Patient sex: F
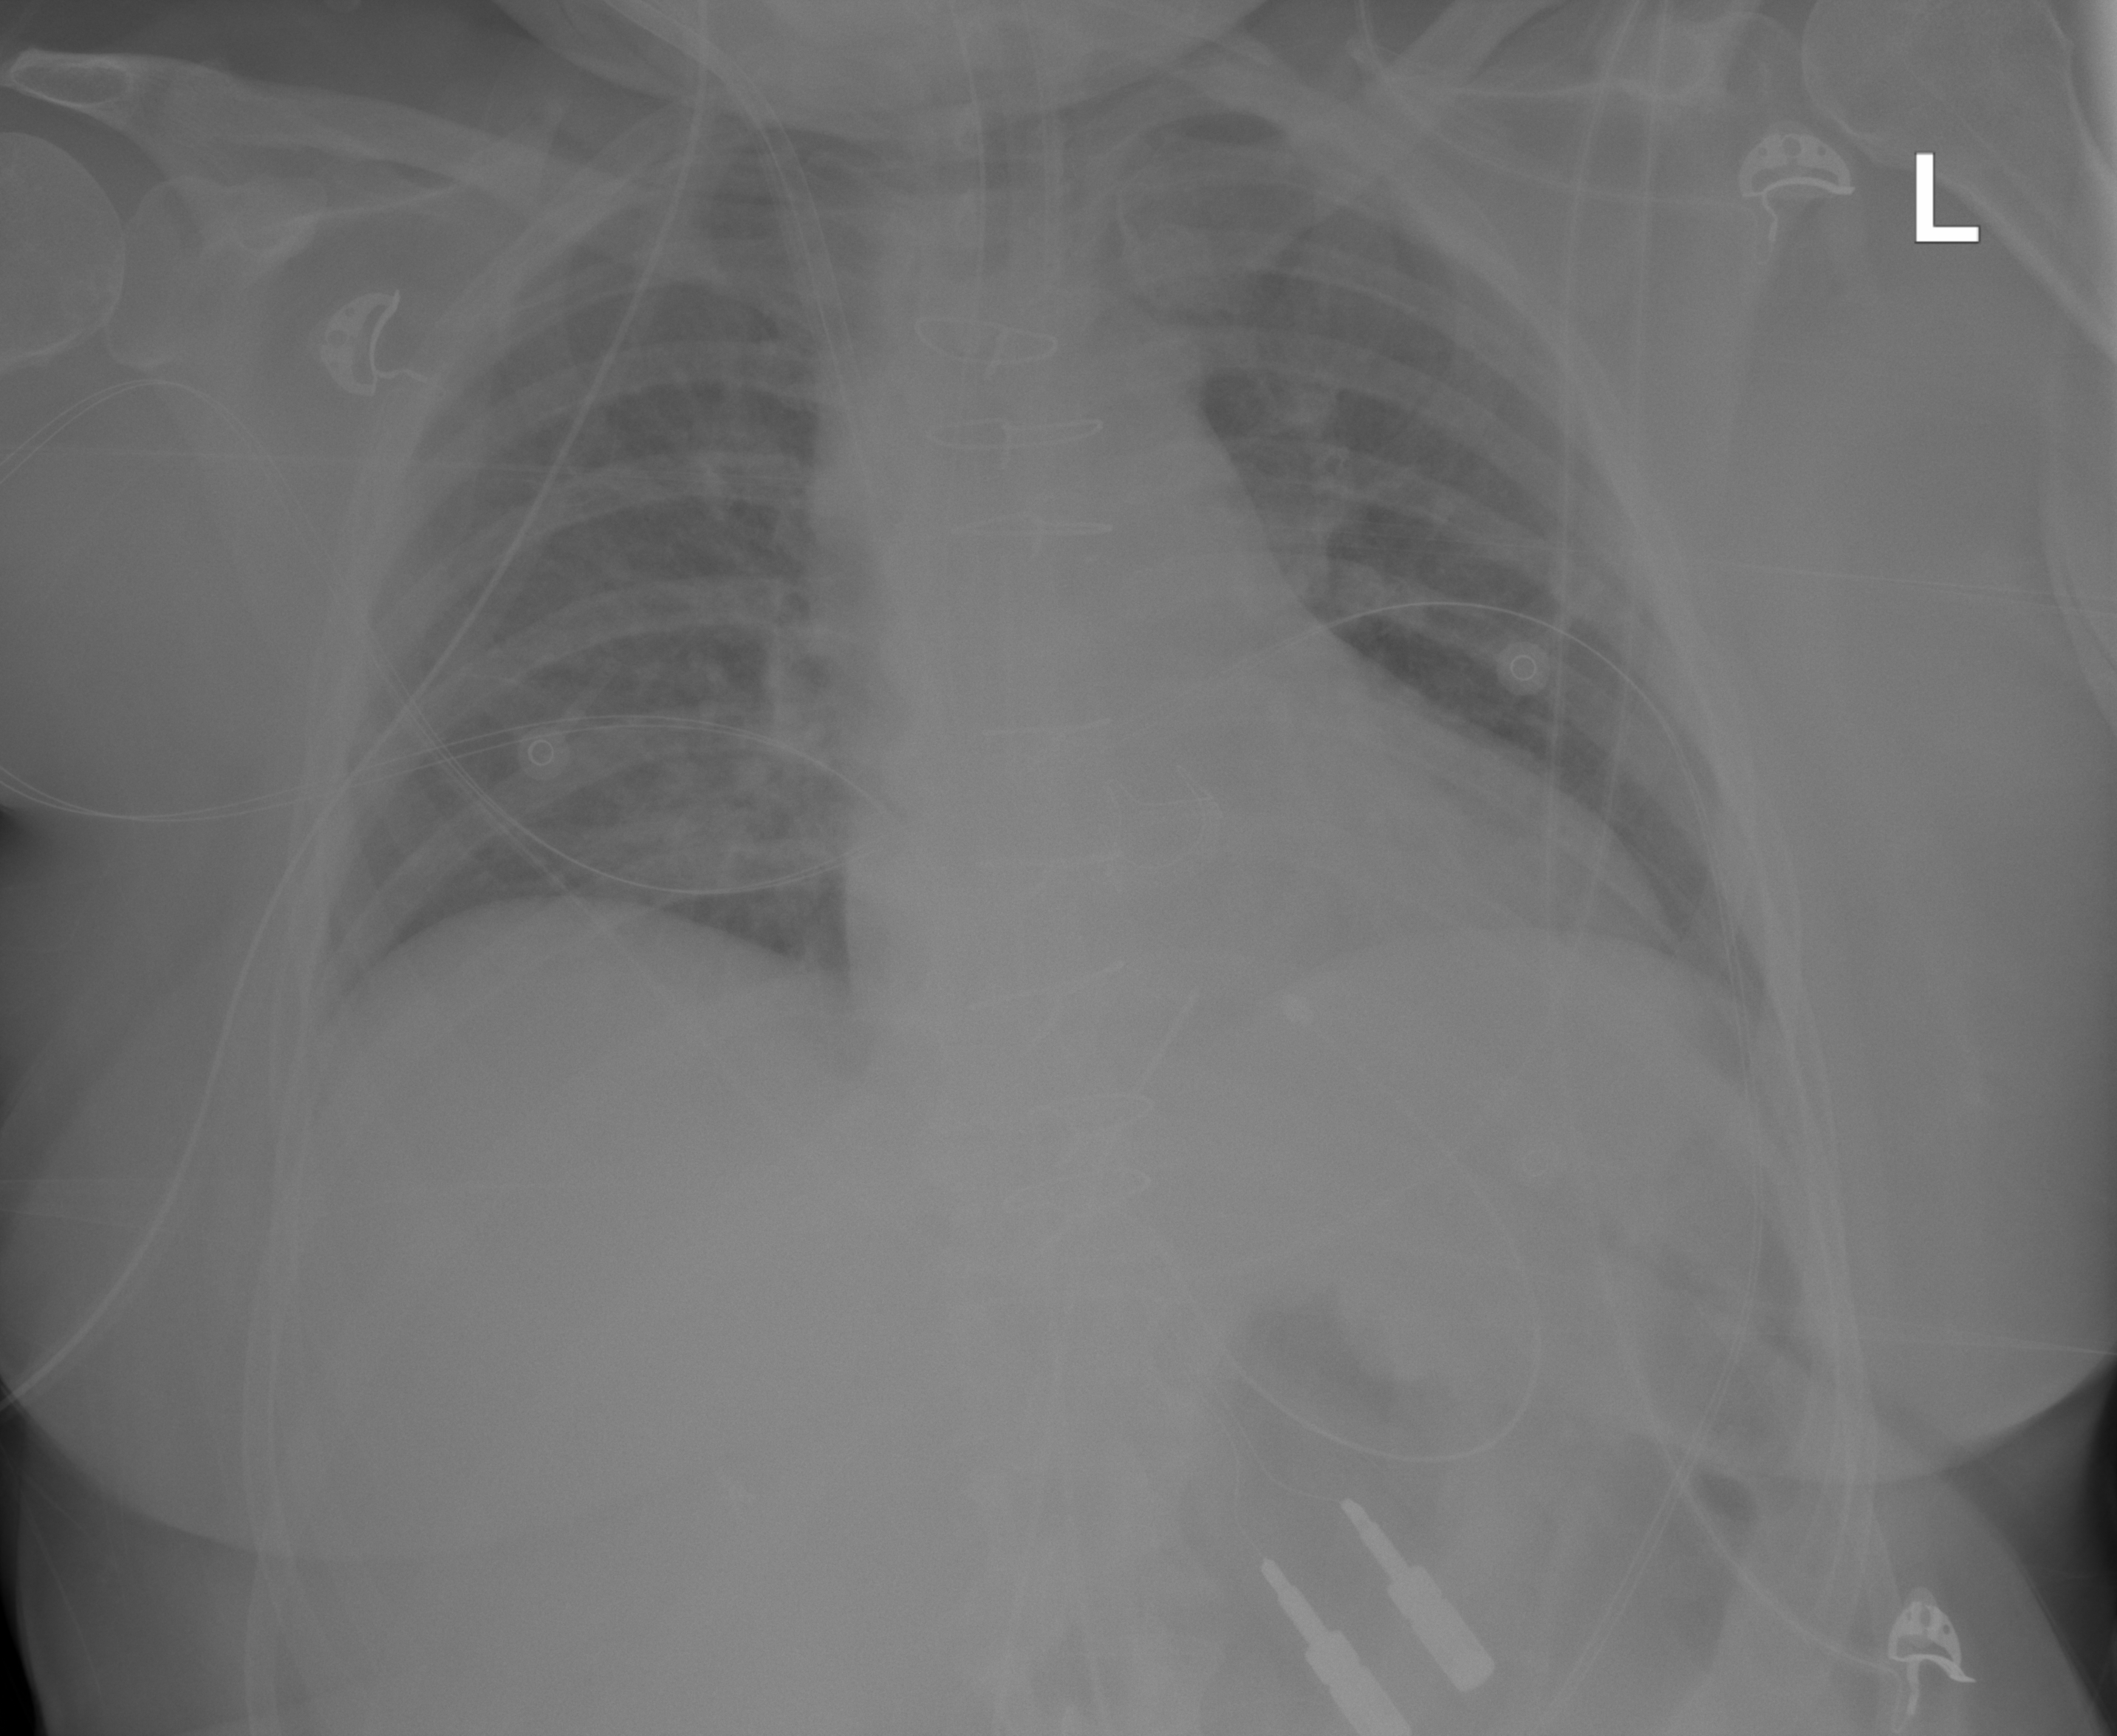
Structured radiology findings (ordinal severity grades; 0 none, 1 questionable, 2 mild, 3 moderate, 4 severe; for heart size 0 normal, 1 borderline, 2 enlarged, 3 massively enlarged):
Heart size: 0
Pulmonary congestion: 0
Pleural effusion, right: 0
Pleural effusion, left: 0
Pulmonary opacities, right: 0
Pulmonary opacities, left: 0
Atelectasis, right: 1
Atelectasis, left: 1